Field crop: maize
Growth stage: 1
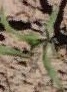
Species: maize